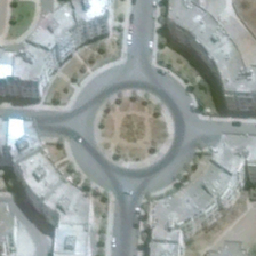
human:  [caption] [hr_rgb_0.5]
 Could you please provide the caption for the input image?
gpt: It is a circular square.

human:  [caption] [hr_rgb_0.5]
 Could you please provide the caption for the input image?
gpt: It is a circular square with four roads in different directions.

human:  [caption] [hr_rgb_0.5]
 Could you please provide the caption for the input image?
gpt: In the middle of the square is a yellow circle with four roads in the middle

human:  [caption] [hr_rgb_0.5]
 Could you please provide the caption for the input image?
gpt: In the center of the right square there are four roads spread from the center

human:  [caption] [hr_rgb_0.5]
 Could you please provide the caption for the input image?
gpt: Right in the center of the square is a yellow circle with four streets extending from the center